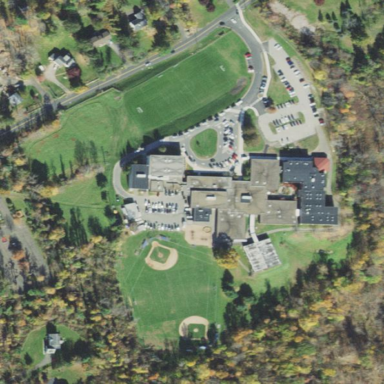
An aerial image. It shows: School.